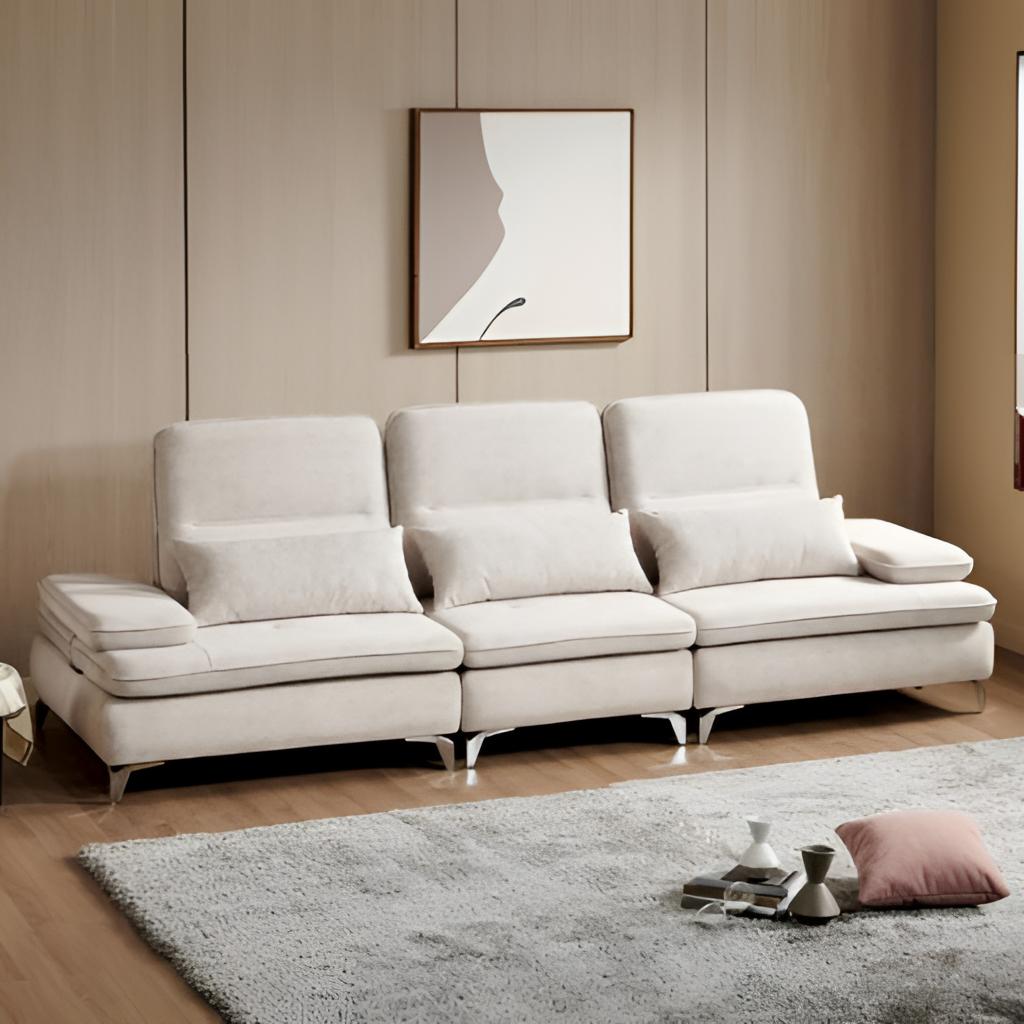
living room, fabric sectional sofa, brown wood flooring, with plank pattern, wood wallpaper, with vertical panel pattern, contemporary